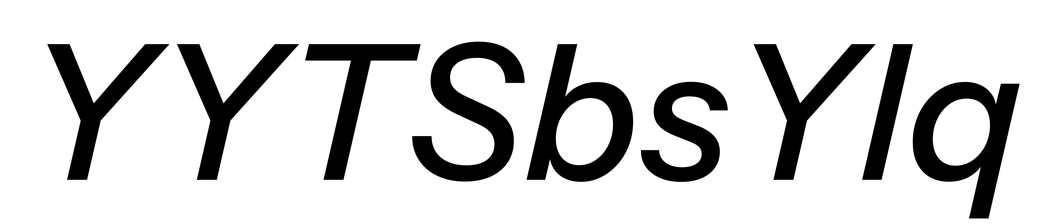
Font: InstrumentSans-Italic_Medium_Italic